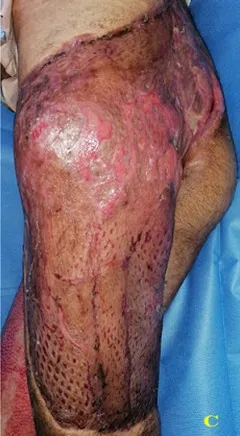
Near total wound healing 20 days after the skin graft.
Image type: medical_photograph (skin_photograph)